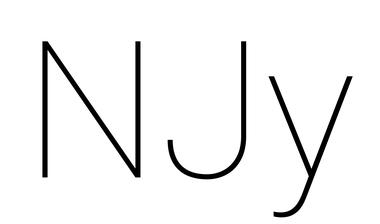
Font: Roboto_Thin